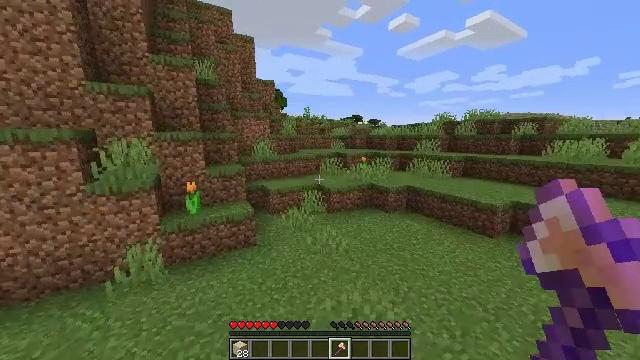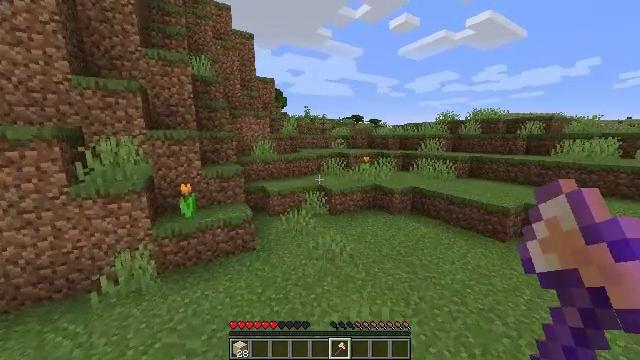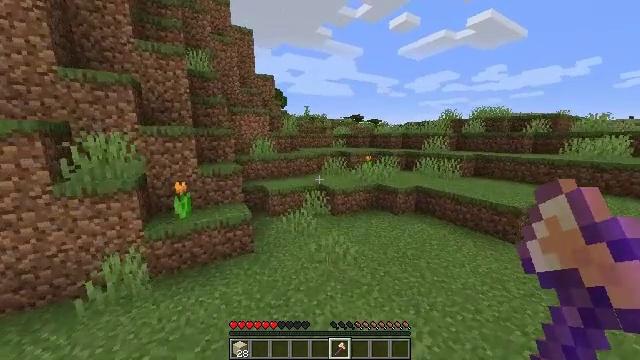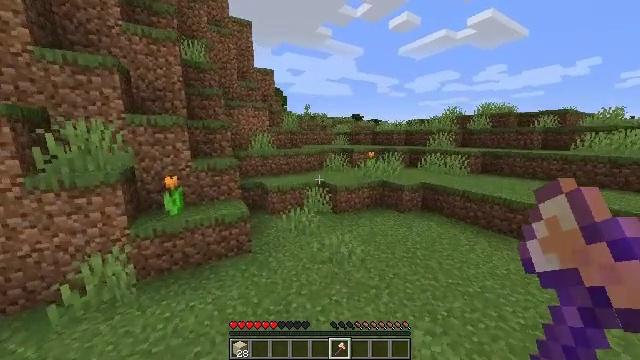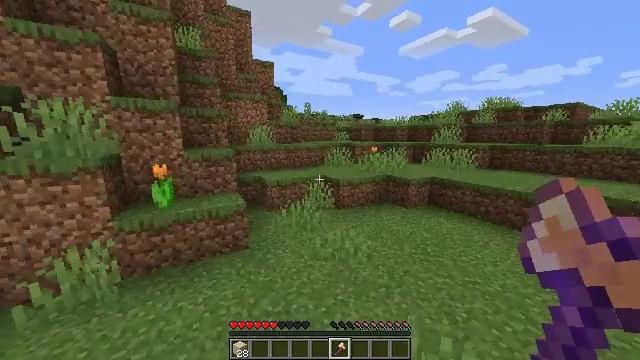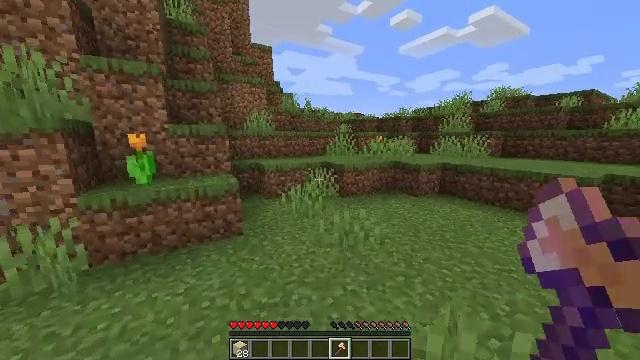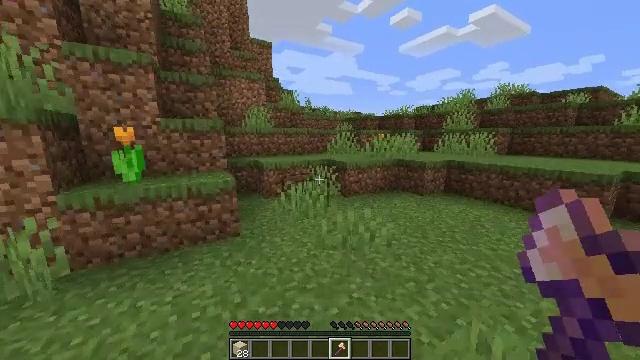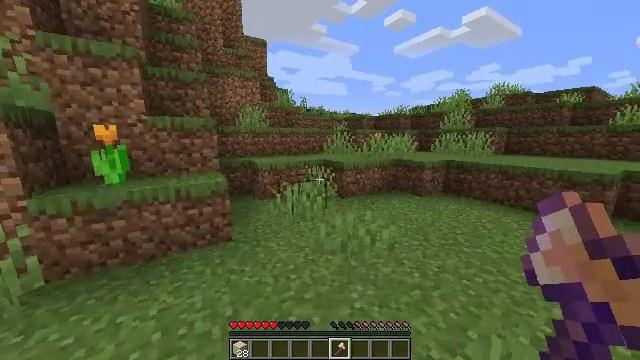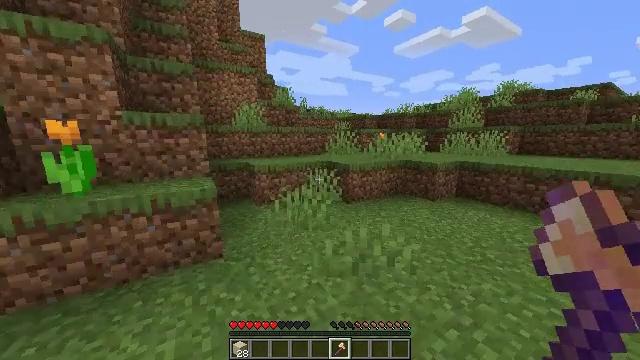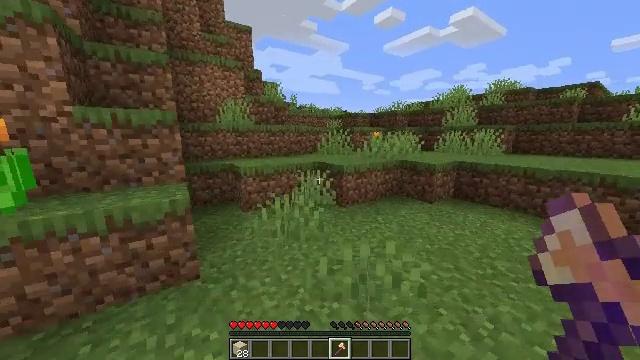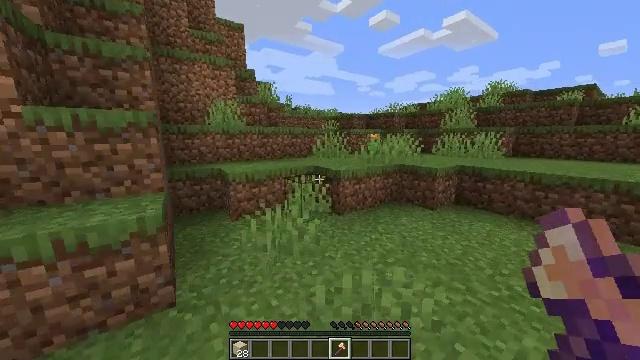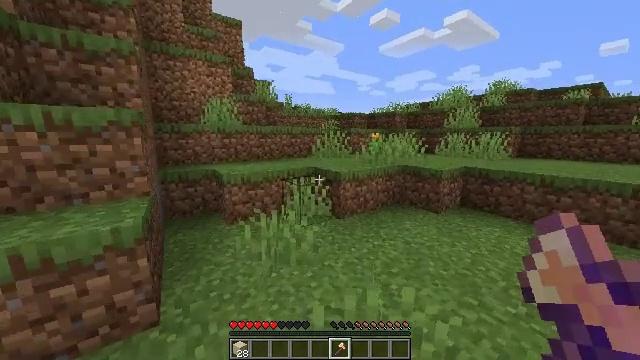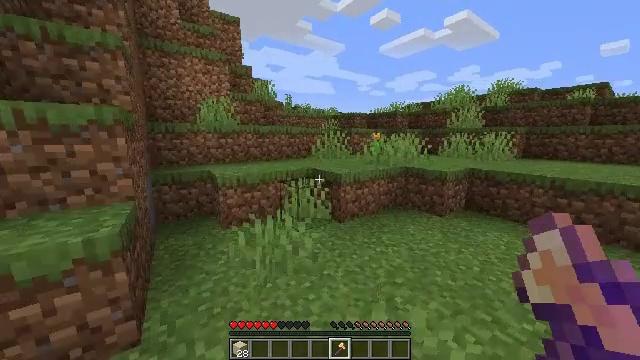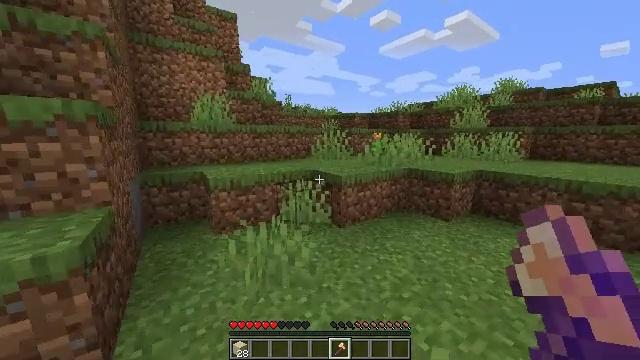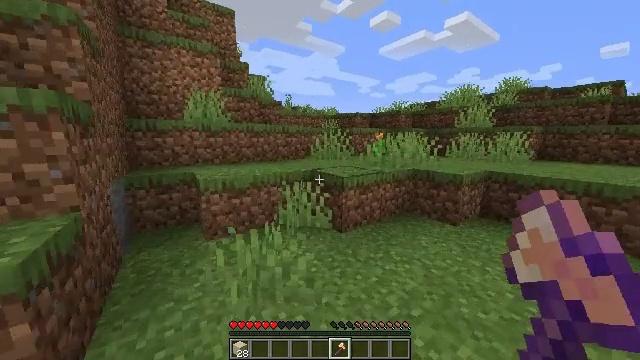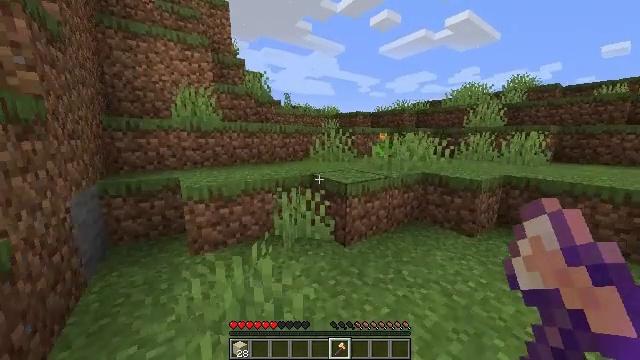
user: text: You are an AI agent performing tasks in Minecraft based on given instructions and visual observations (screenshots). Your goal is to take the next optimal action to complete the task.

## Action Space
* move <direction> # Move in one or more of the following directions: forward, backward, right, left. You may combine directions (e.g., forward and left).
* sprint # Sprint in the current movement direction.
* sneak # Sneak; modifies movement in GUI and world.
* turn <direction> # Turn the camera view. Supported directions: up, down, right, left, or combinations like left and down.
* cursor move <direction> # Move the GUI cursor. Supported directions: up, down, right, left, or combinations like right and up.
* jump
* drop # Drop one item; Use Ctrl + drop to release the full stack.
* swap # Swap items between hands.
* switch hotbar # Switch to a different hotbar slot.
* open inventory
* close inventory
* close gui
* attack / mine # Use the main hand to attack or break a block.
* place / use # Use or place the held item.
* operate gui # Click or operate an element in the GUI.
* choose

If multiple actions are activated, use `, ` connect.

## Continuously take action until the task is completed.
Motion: motion action
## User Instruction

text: Collect acacia logs by breaking the tree.
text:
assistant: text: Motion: move forward
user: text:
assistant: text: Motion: move forward
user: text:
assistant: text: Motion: move forward
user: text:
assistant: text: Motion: move forward
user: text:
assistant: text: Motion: move forward
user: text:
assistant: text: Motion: move forward
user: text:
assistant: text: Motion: move forward, turn right
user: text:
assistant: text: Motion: move forward
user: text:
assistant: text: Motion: move forward, turn right
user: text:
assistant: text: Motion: move forward, turn right
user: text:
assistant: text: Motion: move forward
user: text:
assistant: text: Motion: move forward
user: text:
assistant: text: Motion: move forward
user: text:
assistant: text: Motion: move forward
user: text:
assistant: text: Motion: move forward
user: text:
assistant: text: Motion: move forward
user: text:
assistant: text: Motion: move forward
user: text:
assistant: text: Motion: move forward
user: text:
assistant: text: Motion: move forward
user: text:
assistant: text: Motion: move forward
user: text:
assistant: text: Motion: move forward, jump
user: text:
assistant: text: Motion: move forward, jump
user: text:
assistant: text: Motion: move forward, jump
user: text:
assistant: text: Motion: move forward, jump
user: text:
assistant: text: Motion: move forward, jump
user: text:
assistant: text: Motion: move forward
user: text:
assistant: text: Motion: move forward
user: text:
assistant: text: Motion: move forward
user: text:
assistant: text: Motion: move forward
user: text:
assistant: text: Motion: move forward